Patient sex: F
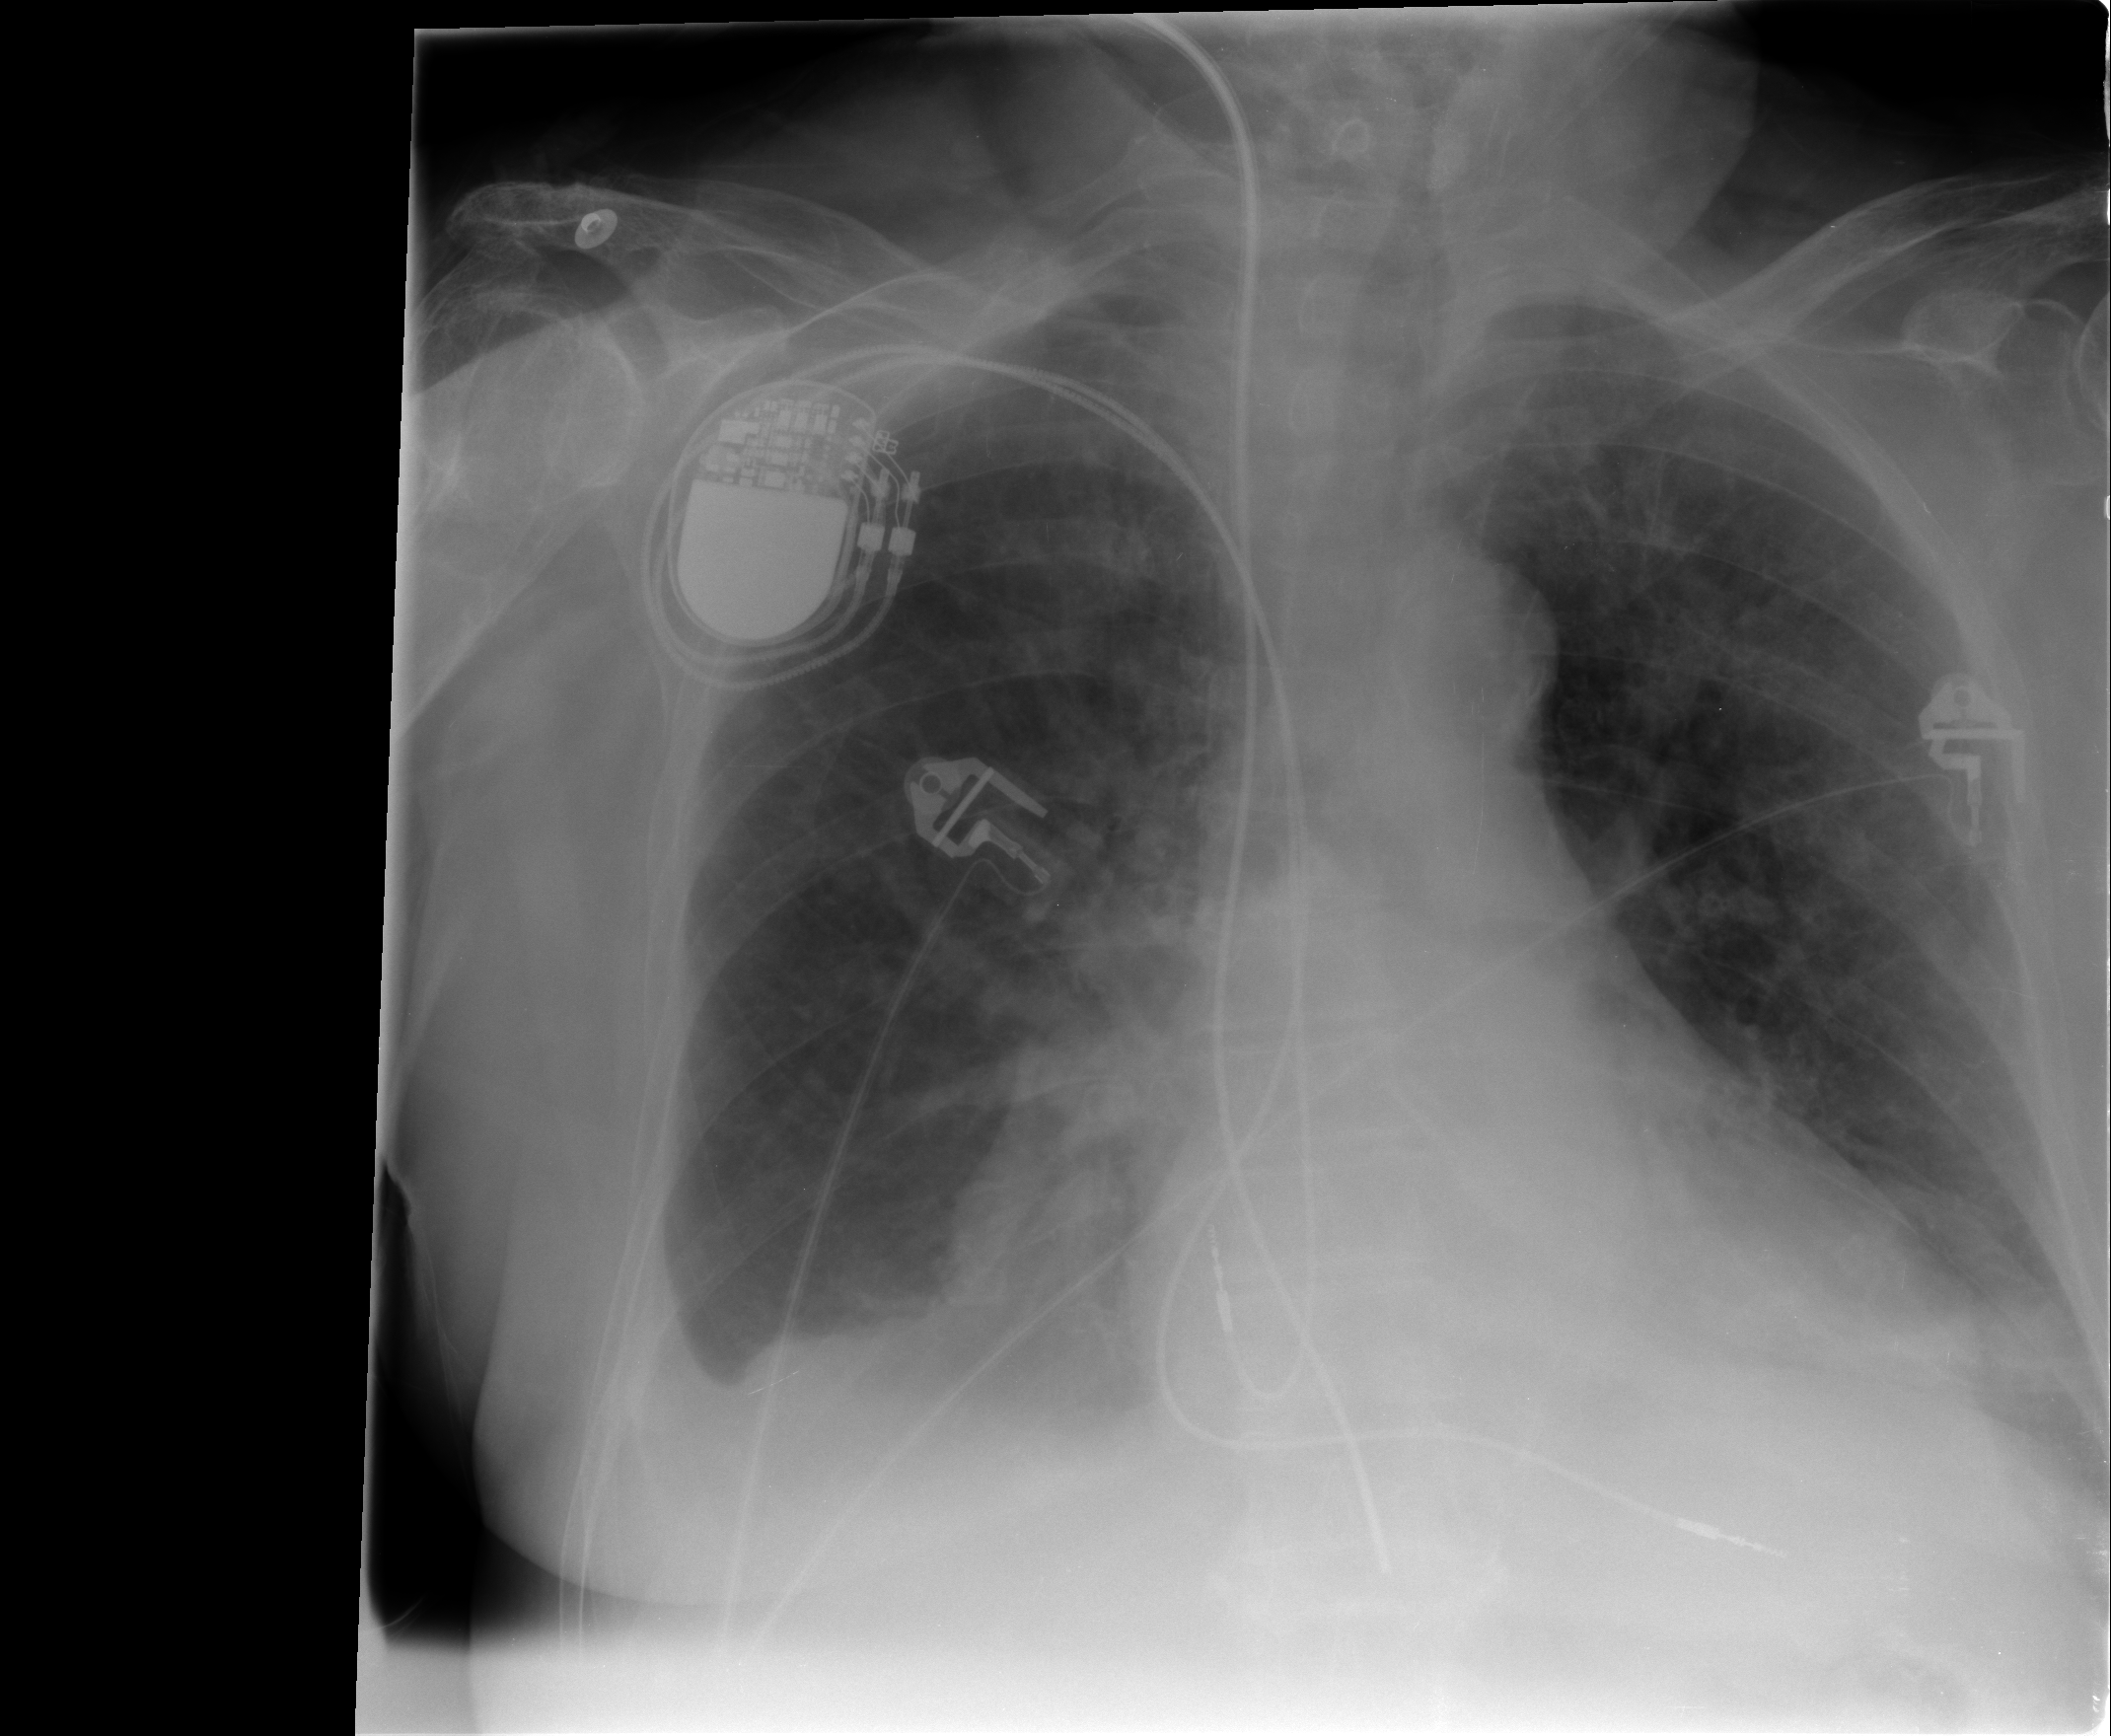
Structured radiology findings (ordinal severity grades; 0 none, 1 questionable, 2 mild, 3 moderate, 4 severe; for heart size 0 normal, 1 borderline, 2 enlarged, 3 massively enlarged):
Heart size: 2
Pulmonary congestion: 2
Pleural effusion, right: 2
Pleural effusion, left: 1
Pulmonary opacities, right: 1
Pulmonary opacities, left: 1
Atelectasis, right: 2
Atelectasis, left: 2